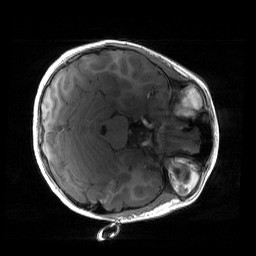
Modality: T1w
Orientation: axial
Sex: female
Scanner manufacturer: siemens
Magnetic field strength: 3 T
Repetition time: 1.9 s
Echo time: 0.00243 s